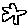
Label: star